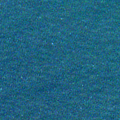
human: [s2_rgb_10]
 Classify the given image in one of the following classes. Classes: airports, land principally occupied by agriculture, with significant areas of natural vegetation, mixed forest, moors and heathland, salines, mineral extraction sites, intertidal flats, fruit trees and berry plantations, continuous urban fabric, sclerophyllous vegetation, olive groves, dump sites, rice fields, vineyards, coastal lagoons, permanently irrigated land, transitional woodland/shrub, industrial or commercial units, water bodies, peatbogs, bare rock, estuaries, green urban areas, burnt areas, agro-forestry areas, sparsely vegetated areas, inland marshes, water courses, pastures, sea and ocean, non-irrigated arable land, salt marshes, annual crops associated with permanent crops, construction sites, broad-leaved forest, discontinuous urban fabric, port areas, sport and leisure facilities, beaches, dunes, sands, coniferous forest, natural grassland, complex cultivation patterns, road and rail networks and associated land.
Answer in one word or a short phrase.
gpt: sea and ocean